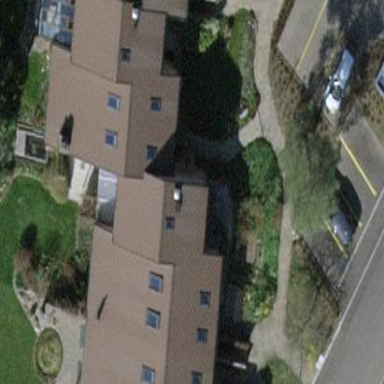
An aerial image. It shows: Terrace building.